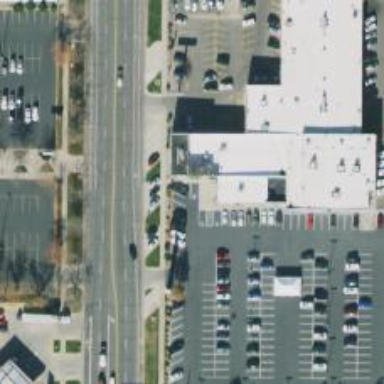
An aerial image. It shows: Parking space is available.